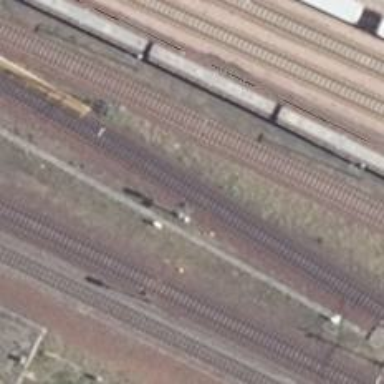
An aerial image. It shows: Railway signal.